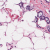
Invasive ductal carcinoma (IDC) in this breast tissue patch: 1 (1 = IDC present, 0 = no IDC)